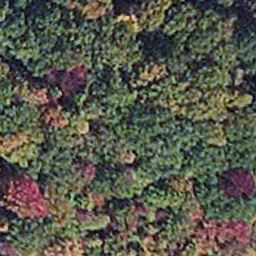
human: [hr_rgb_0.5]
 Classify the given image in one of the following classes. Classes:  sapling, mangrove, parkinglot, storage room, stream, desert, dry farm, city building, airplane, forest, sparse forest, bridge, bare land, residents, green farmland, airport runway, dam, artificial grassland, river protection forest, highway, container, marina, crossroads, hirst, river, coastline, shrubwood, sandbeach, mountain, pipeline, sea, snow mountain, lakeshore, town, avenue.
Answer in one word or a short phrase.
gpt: mangrove